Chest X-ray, AP view. Patient: 49 years old, sex M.
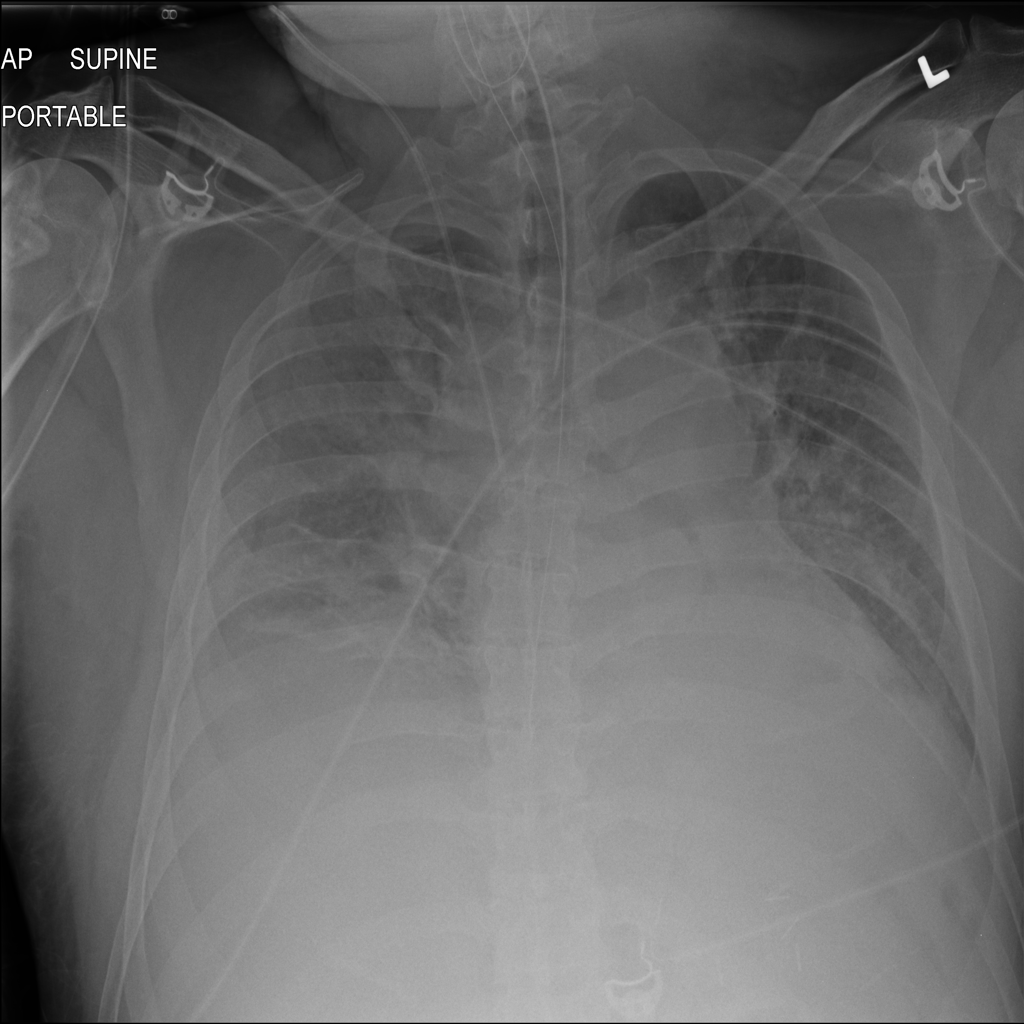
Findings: Effusion, Infiltration